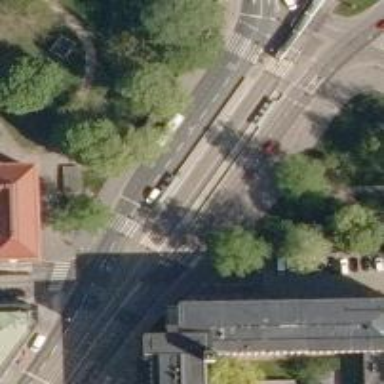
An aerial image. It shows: Tram railway line with electrified contact line.